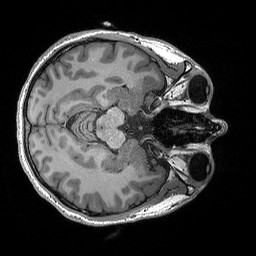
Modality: T1w
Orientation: axial
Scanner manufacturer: siemens
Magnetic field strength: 3 T
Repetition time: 2.3 s
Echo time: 0.00298 s